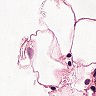
Metastatic tissue present: no